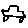
Label: car